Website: bh-photo
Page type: cross-sells
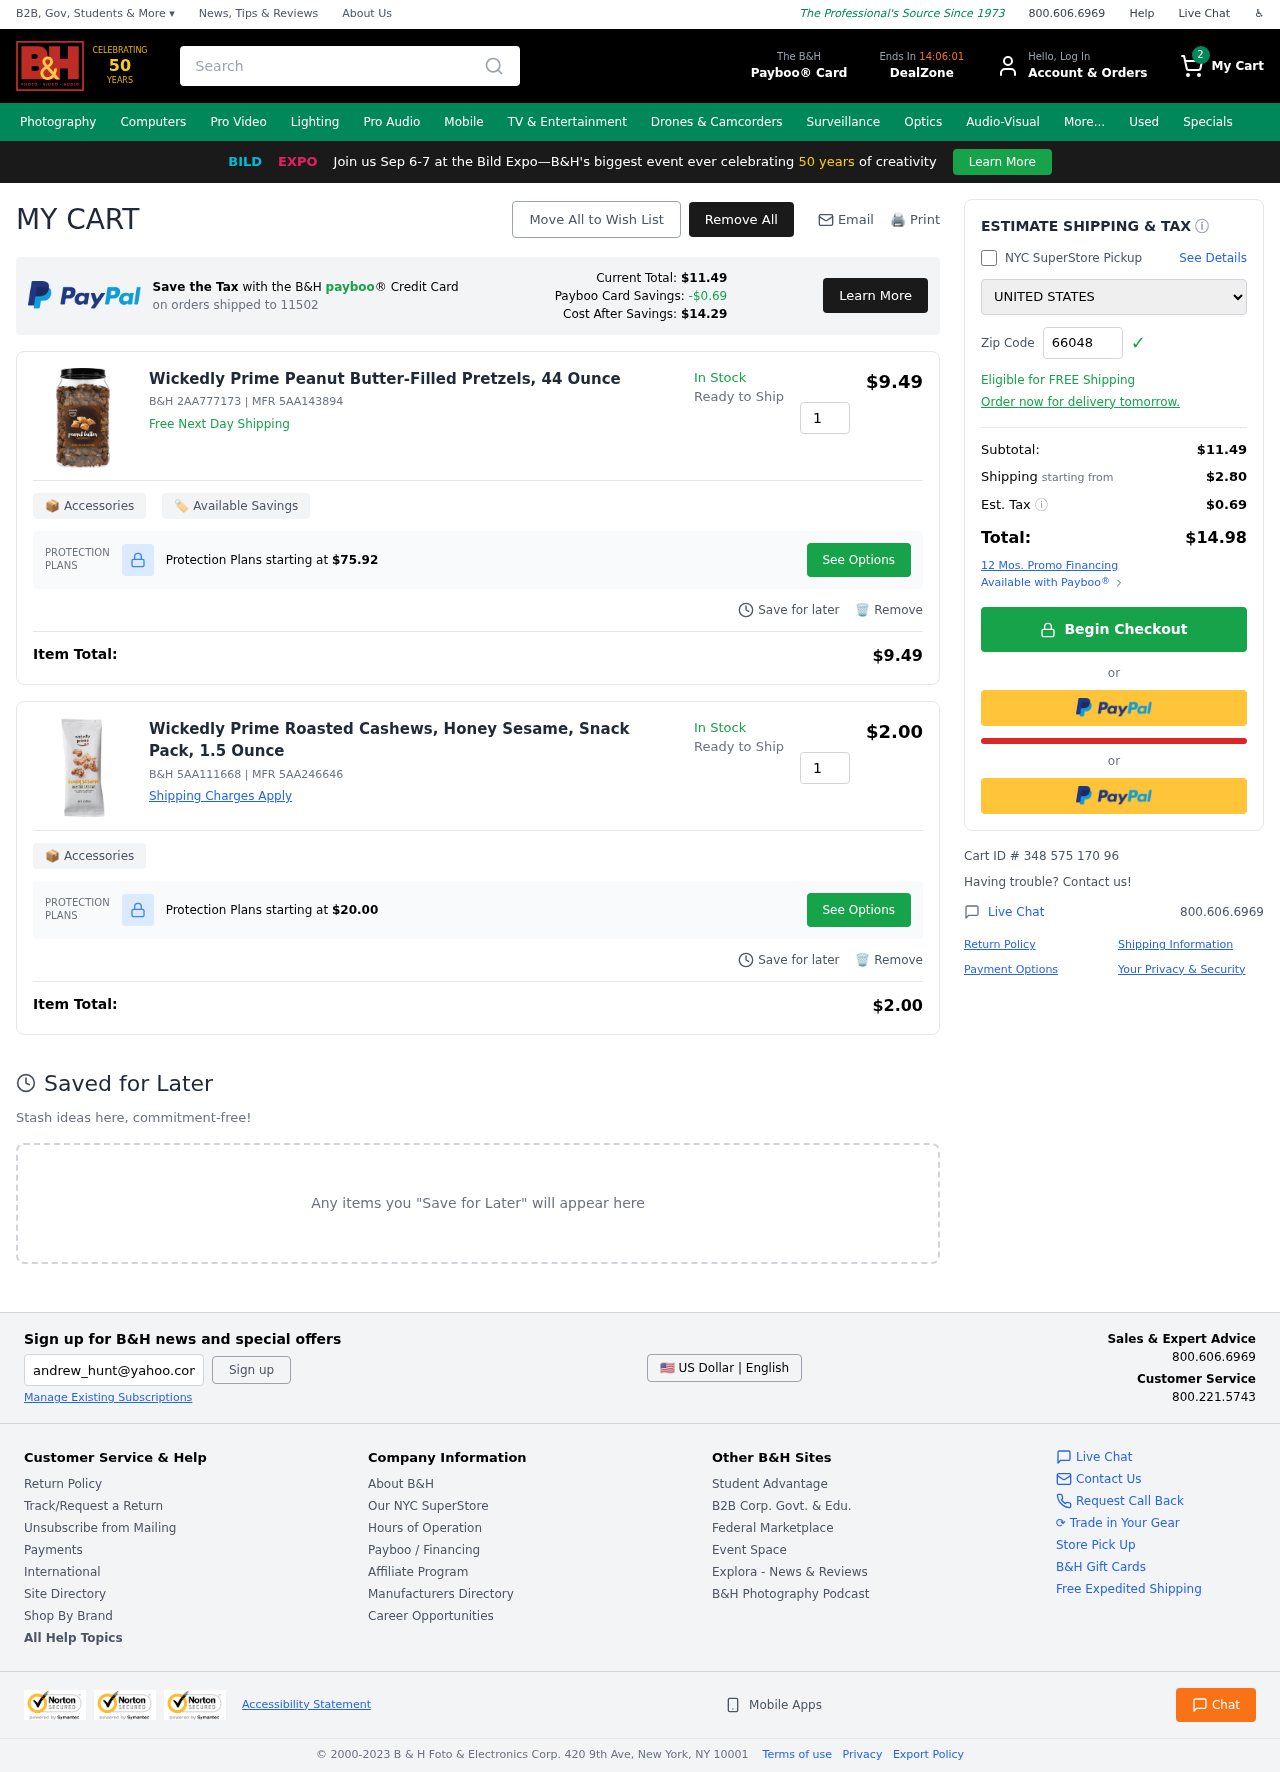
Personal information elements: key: PII_COUNTRY
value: United States
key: PII_POSTCODE
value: on orders shipped to 11502
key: PII_POSTCODE2
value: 66048
Product elements: key: PRODUCT1_NAME
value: Wickedly Prime Peanut Butter-Filled Pretzels, 44 Ounce
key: PRODUCT1_PRICE
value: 9.49
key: PRODUCT1_QUANTITY
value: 1
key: PRODUCT2_NAME
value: Wickedly Prime Roasted Cashews, Honey Sesame, Snack Pack, 1.5 Ounce
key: PRODUCT2_PRICE
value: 2
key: PRODUCT2_QUANTITY
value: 1
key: PRODUCT1_SKU
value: B&H 2AA777173
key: PRODUCT1_MFR
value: MFR 5AA143894
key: PRODUCT1_PROTECTION_PRICE
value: $75.92
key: PRODUCT1_ITEM_TOTAL
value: $9.49
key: PRODUCT2_SKU
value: B&H 5AA111668
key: PRODUCT2_MFR
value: MFR 5AA246646
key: PRODUCT2_PROTECTION_PRICE
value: $20.00
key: PRODUCT2_ITEM_TOTAL
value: $2.00
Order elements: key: ORDER_NUM_ITEMS
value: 2
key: PAYBOO_CURRENT_TOTAL
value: $11.49
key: ORDER_SUBTOTAL
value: $11.49
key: ORDER_SHIPPING_COST
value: $2.80
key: ORDER_TAX
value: $0.69
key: ORDER_TOTAL
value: $14.98
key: ORDER_ID
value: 348 575 170 96
Search elements: key: HEADER_SEARCH
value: Search
Other elements: key: PAYBOO_SAVINGS
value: -$0.69
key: PAYBOO_COST_AFTER_SAVINGS
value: $14.29